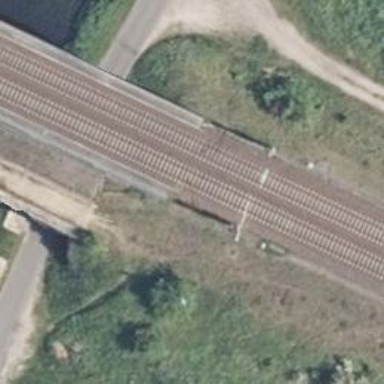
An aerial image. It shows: Bridge over electrified railway with contact line.